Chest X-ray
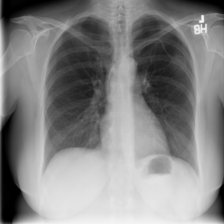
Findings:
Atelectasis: negative
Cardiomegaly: negative
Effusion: negative
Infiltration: negative
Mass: negative
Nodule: negative
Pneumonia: negative
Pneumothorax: negative
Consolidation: negative
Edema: negative
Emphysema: negative
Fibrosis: negative
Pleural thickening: negative
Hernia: negative